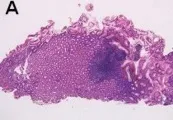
Pathological images of Case 1. (a): Follicle formation in a biopsy specimen.
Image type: pathology (h&e)